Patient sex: M
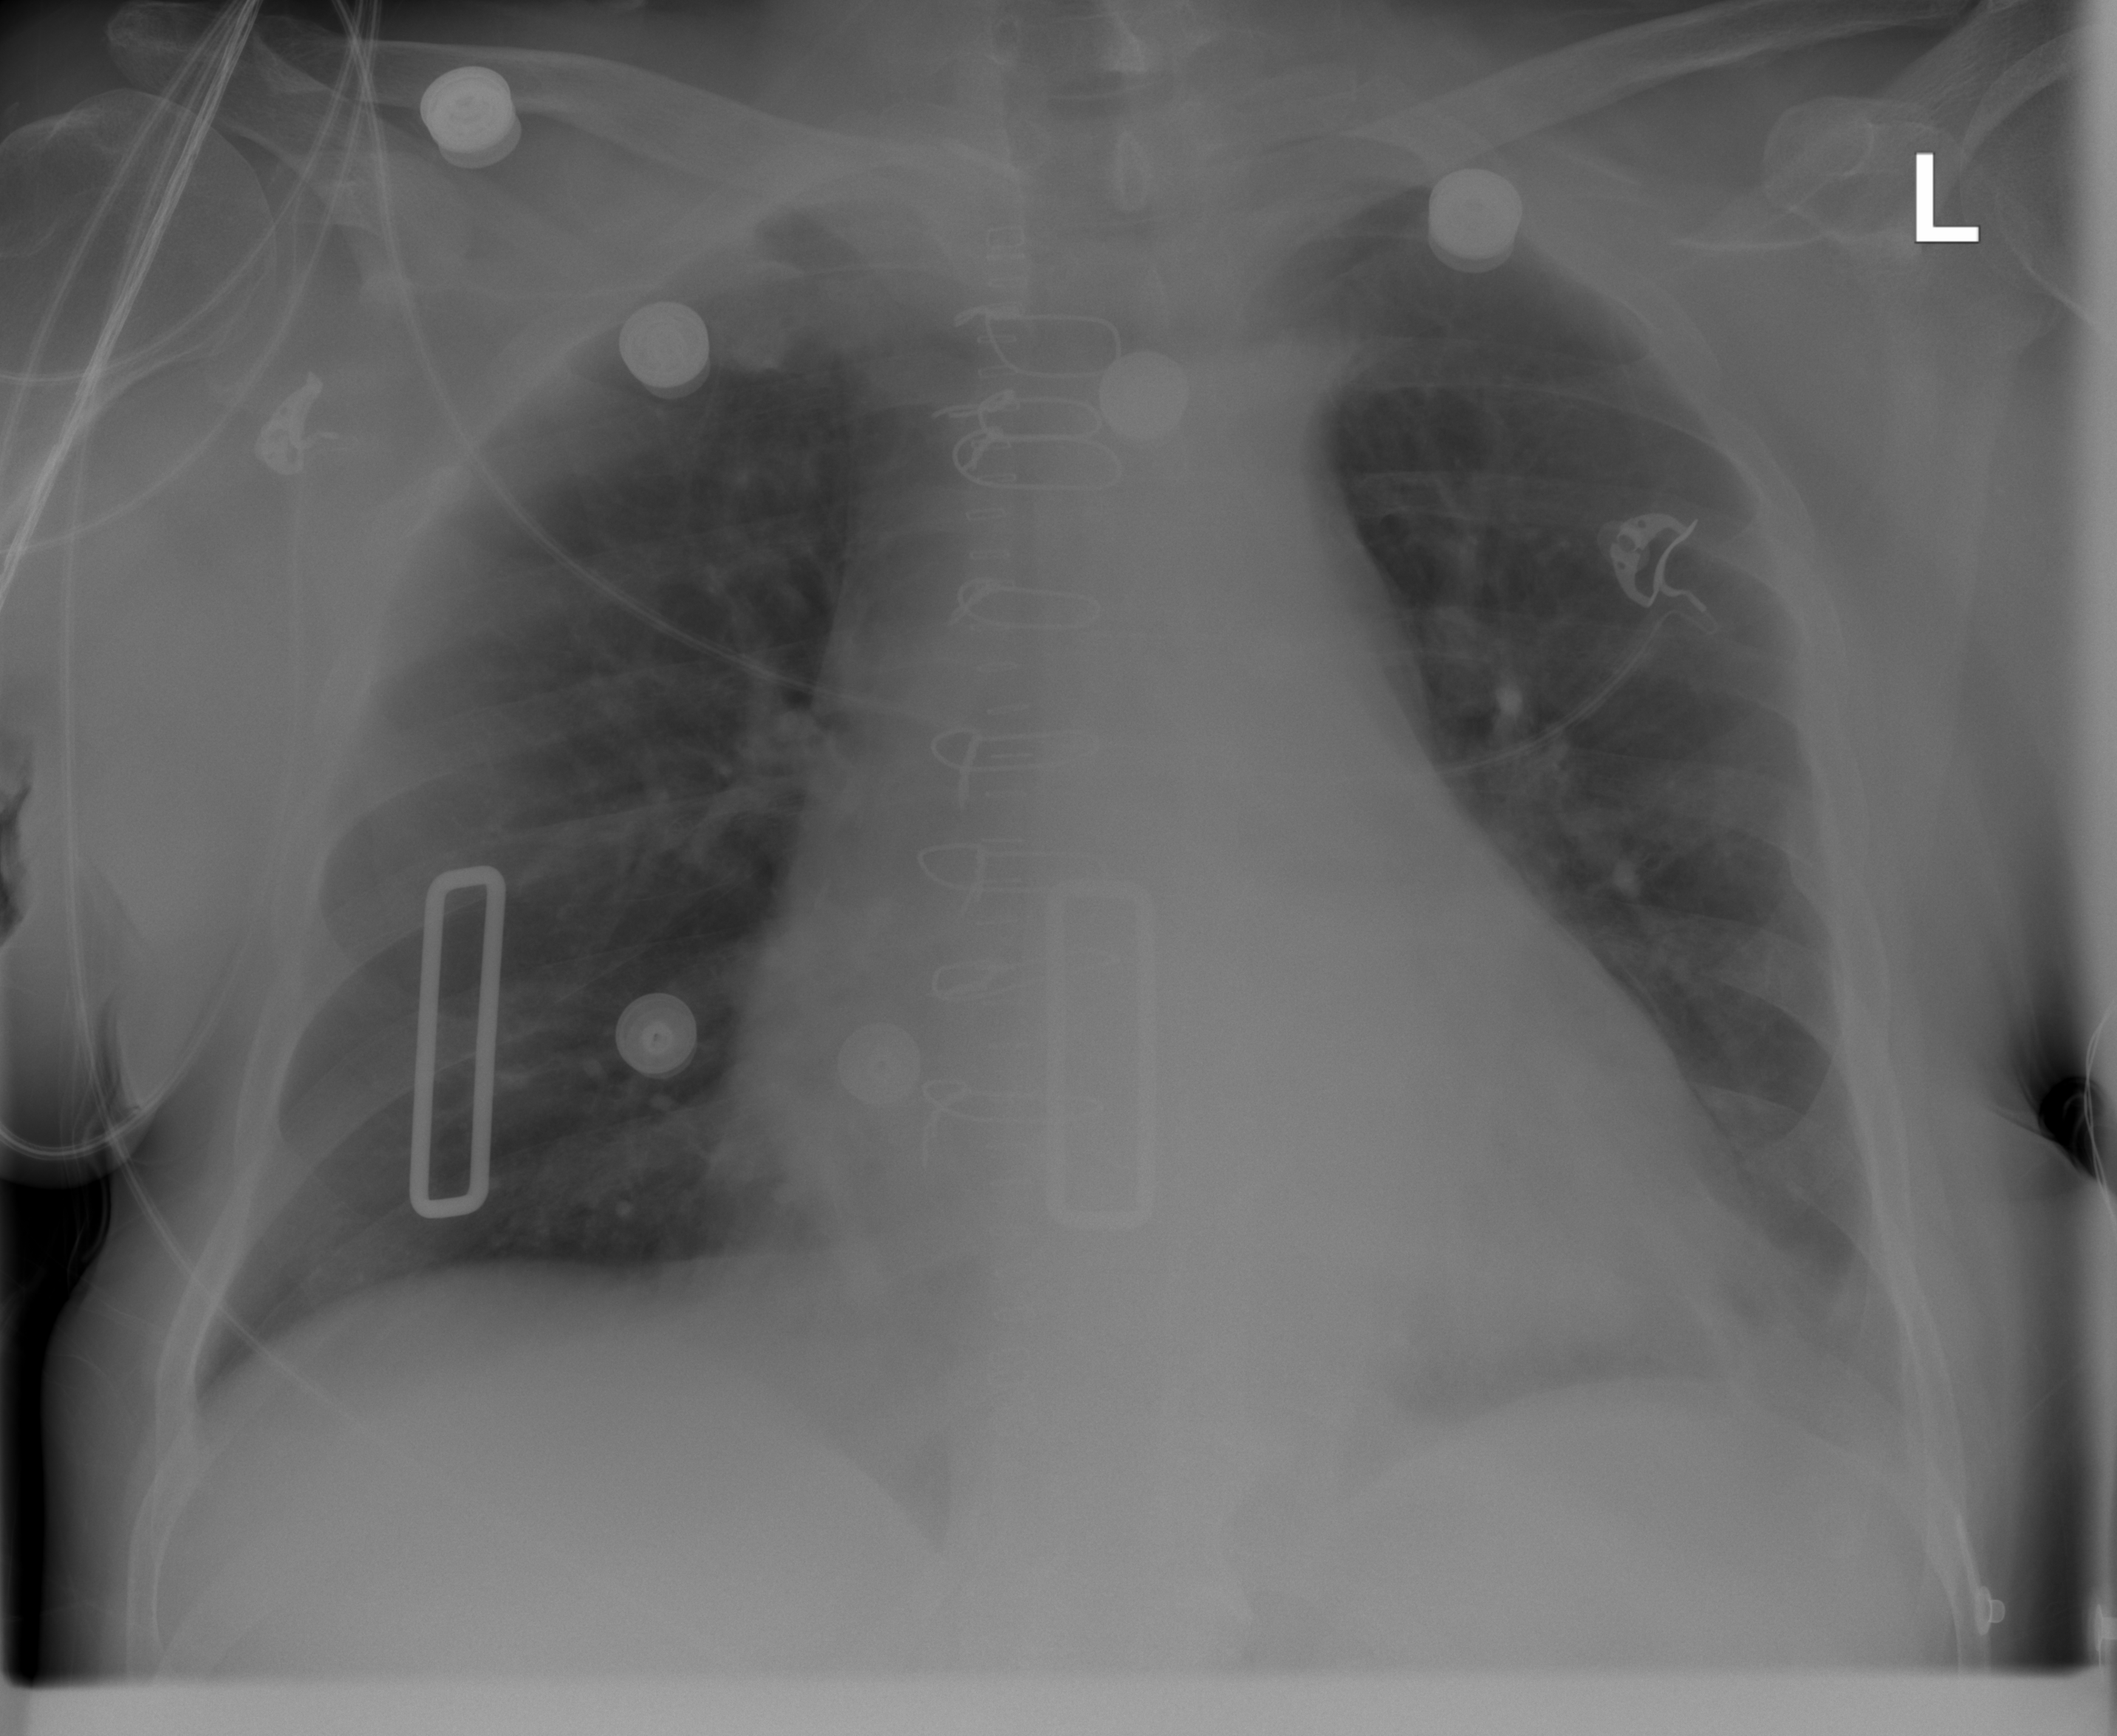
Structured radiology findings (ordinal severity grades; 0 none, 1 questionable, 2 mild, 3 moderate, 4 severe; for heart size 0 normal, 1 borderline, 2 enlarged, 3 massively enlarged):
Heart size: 2
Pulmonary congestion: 0
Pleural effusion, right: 2
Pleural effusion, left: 2
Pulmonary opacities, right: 0
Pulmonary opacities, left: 0
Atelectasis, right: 2
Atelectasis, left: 2